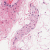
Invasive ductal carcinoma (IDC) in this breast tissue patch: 0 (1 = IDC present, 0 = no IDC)